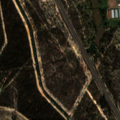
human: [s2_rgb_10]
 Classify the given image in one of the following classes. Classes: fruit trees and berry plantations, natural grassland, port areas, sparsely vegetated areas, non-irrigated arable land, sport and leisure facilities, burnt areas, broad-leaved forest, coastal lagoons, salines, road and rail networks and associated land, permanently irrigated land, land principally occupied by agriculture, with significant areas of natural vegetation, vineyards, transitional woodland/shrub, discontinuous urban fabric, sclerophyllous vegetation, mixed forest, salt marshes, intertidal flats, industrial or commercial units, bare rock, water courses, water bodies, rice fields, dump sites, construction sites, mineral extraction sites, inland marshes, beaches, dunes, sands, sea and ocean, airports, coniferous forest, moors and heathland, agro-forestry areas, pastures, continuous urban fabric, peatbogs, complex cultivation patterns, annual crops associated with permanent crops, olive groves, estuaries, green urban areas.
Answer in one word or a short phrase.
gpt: industrial or commercial units, broad-leaved forest, transitional woodland/shrub